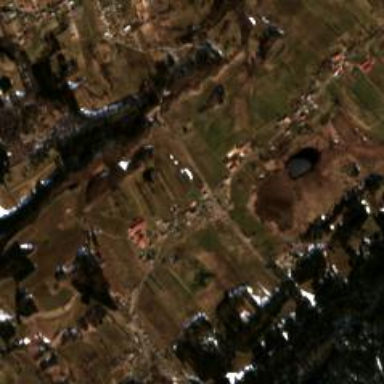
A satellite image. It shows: Small settlement known as hamlet.